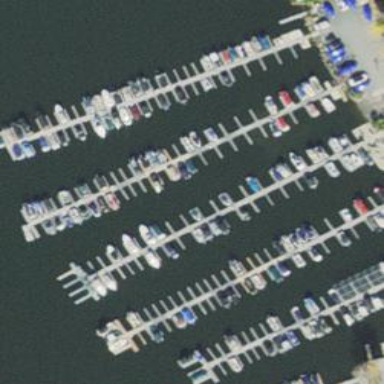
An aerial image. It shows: Man-made pier.